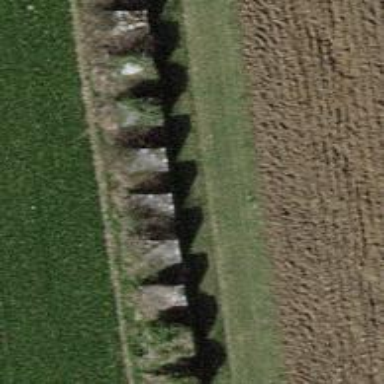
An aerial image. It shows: Block barrier.